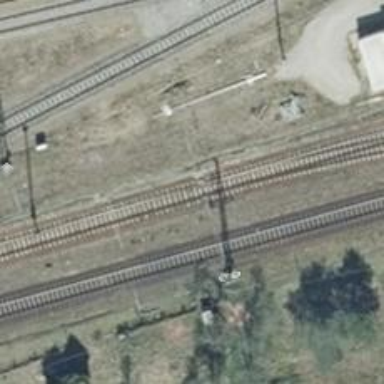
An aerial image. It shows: Railway switch.